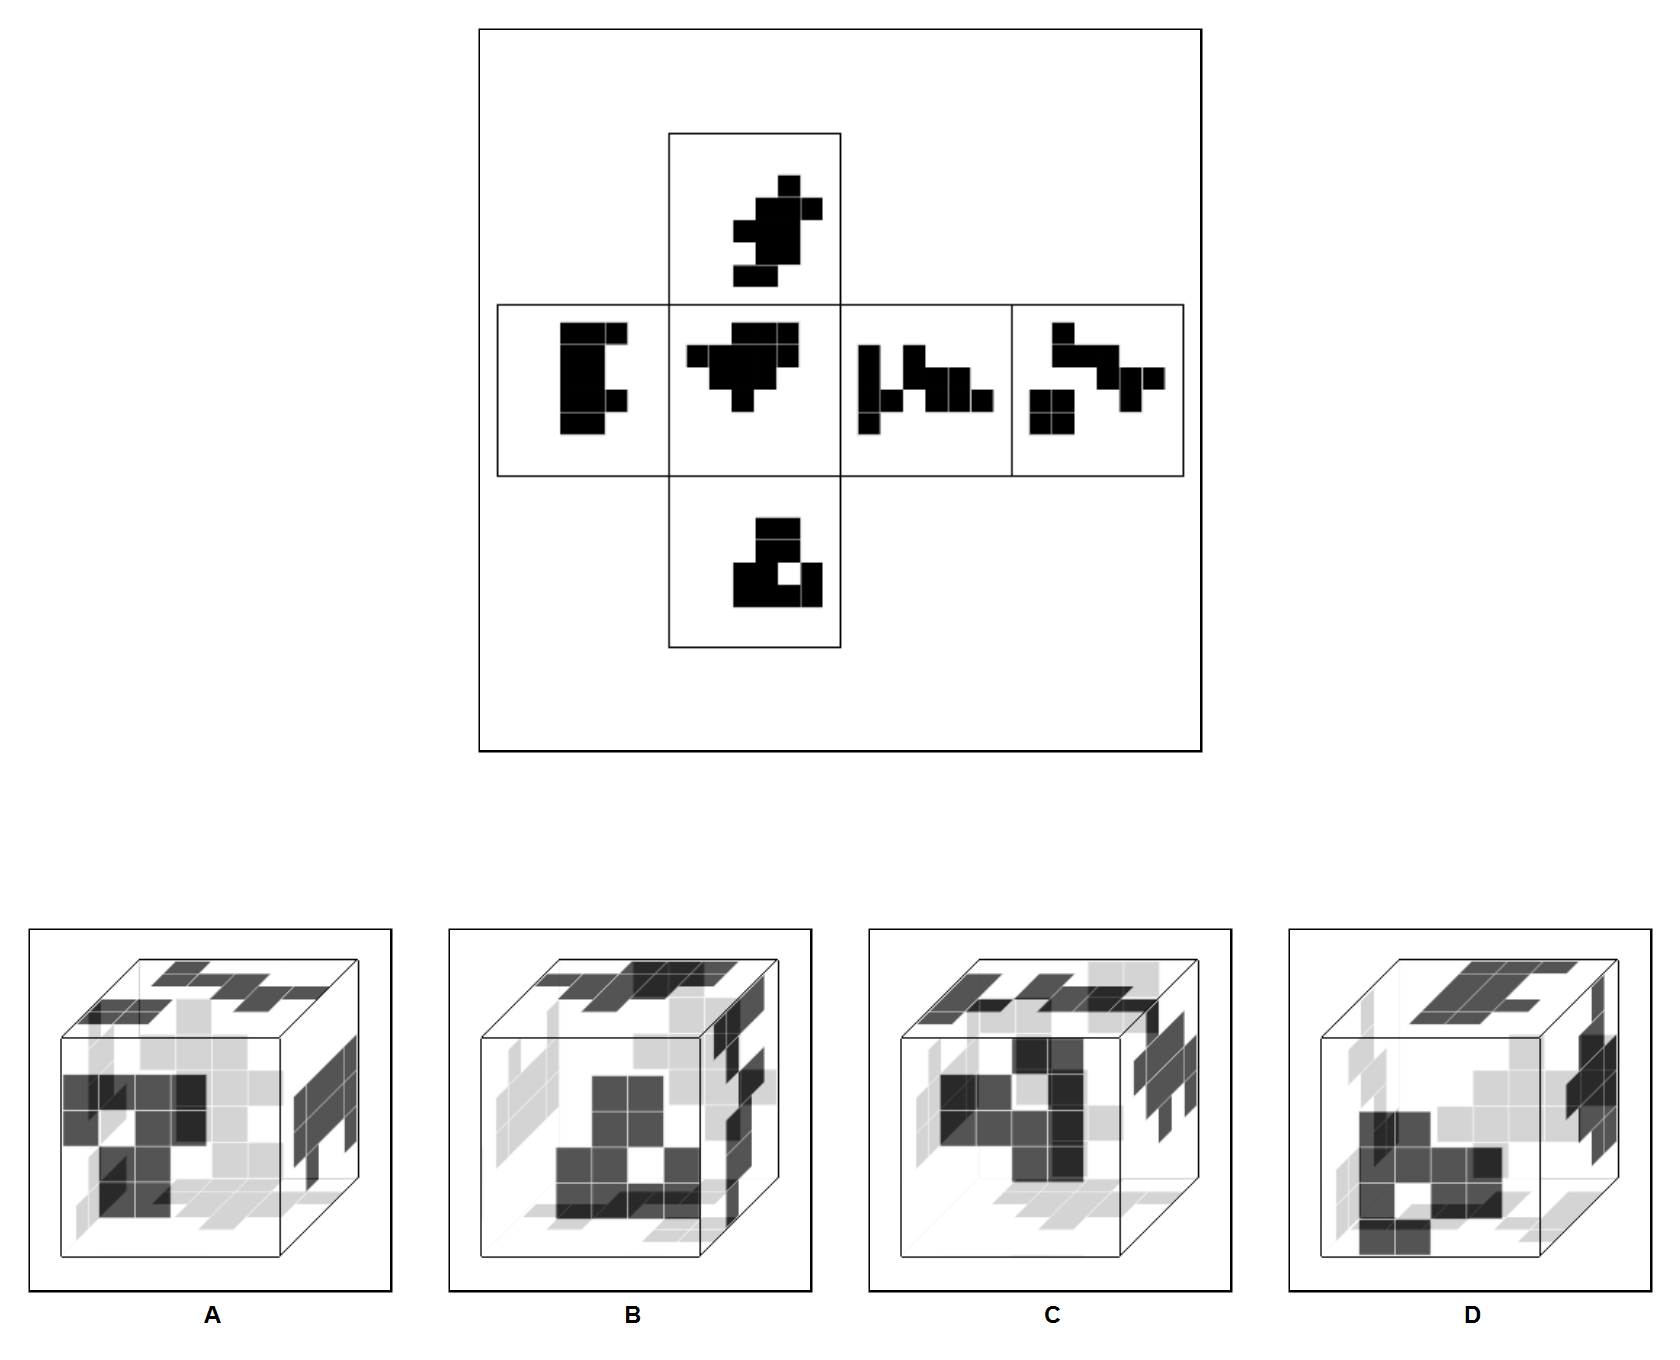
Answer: C